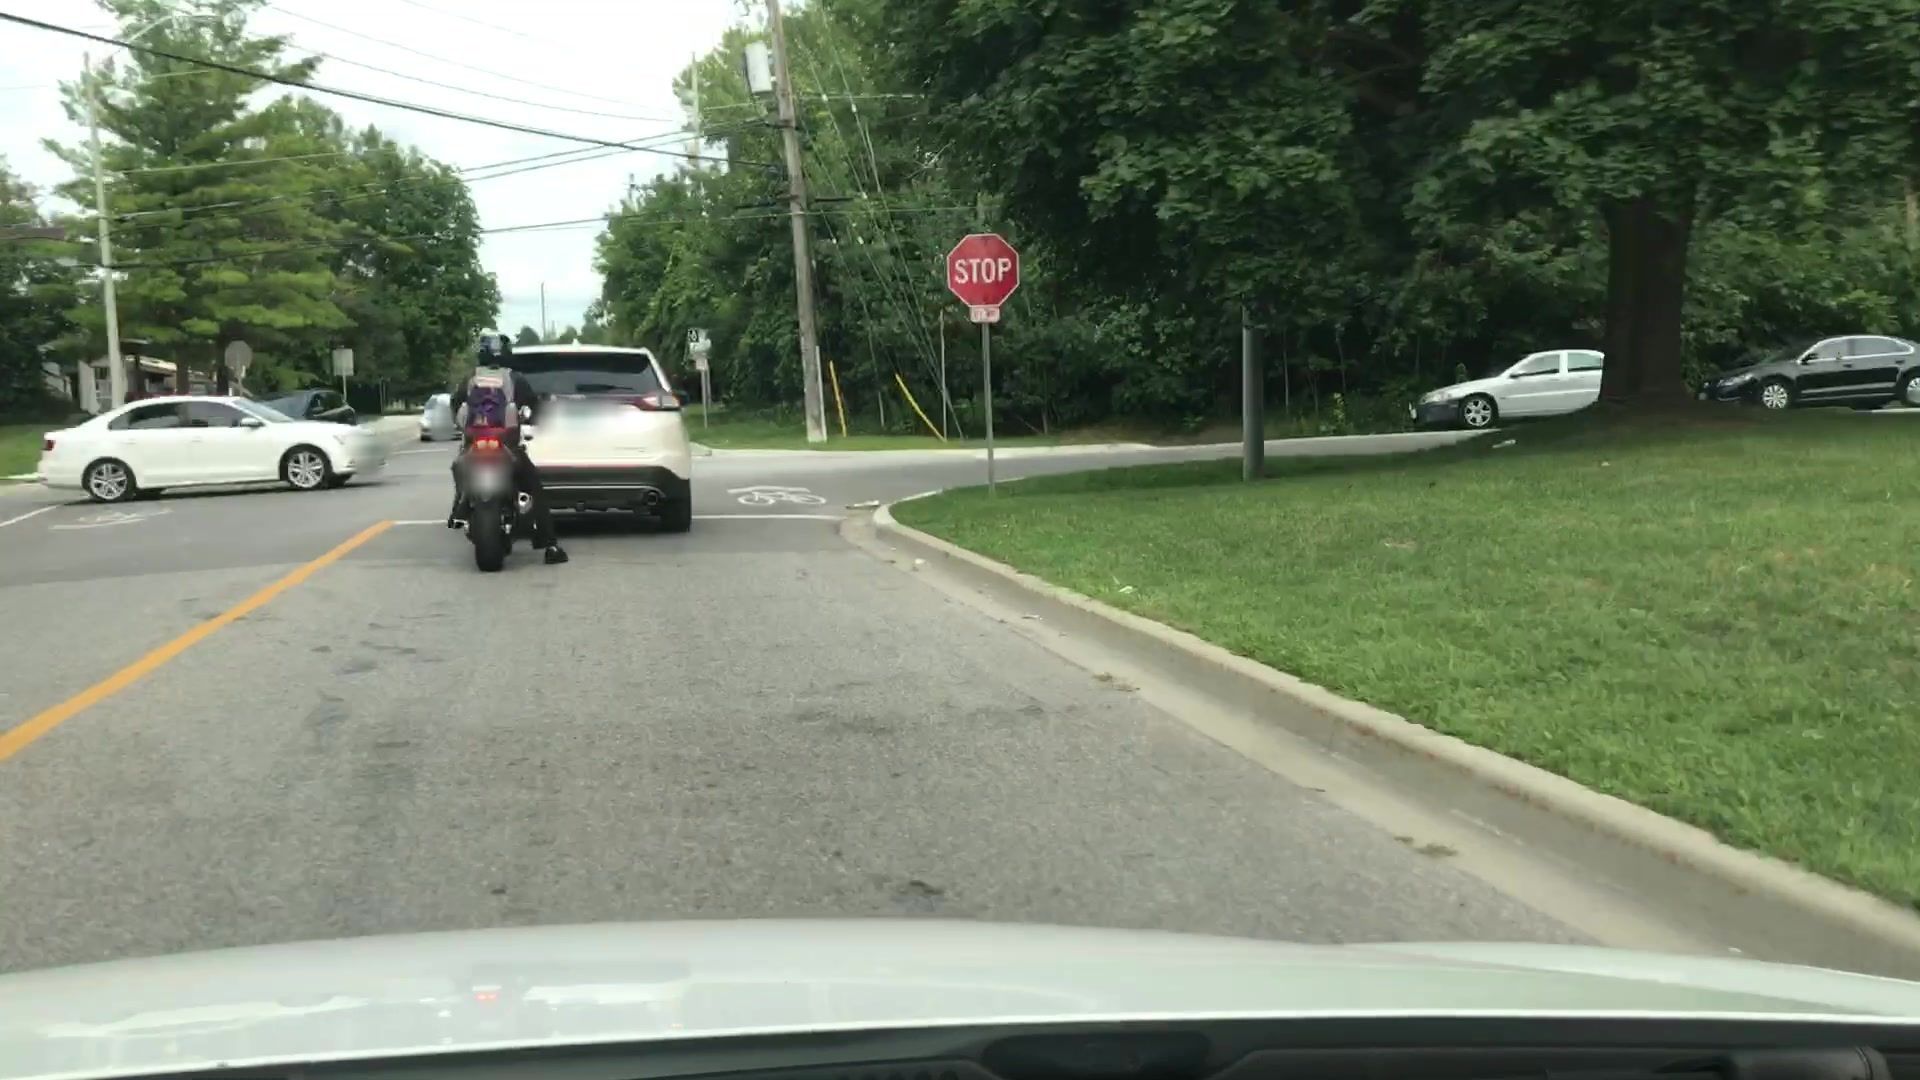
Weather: cloudy
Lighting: day
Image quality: good
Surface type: driving surface
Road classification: residential
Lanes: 2, 3
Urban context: urban centre
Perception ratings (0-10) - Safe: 7.79, Lively: 5.02, Beautiful: 6.07, Boring: 7.07, Depressing: 1.74, Wealthy: 1.88